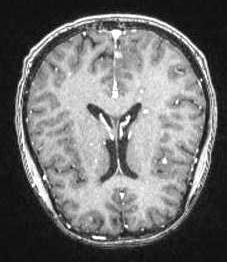
Label: notumor